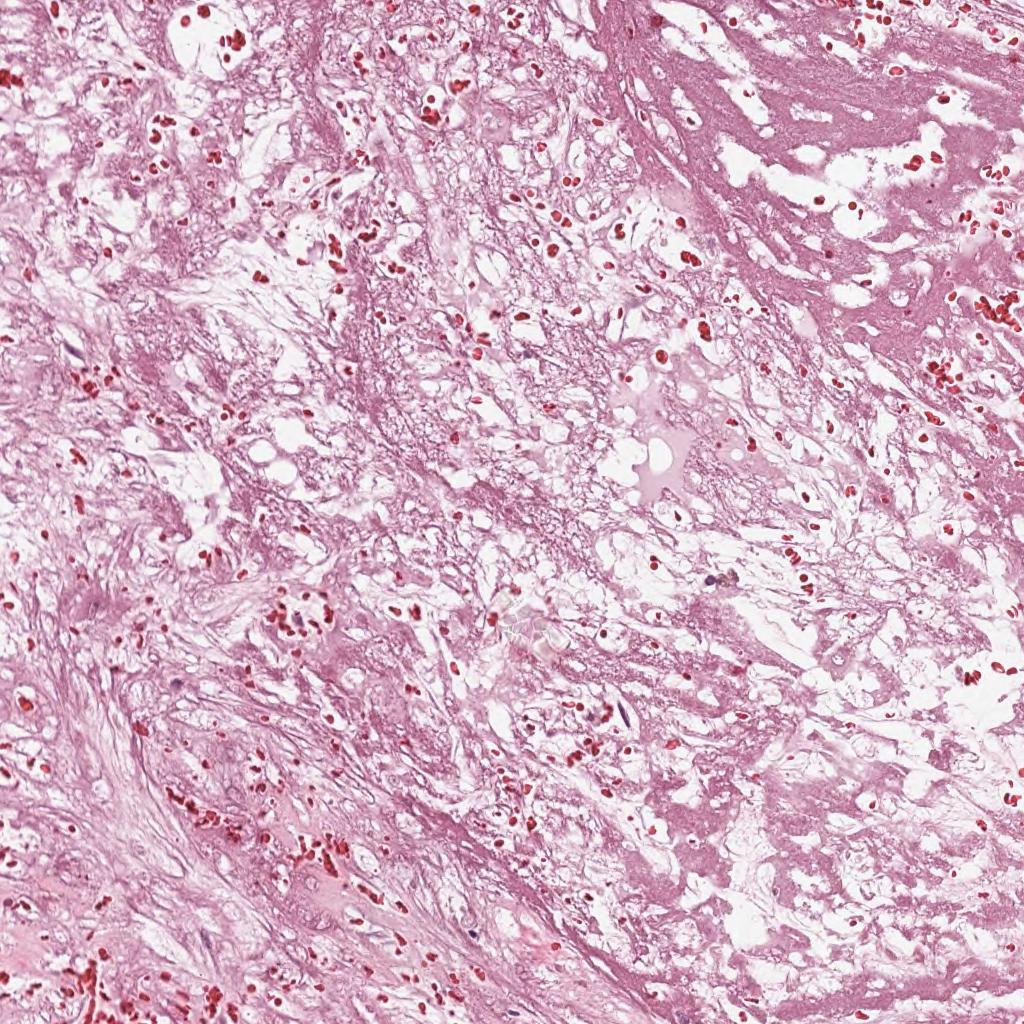
Label: Non-Viable-Tumor